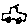
Label: car